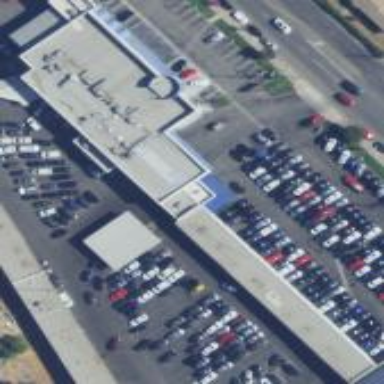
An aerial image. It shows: Commercial building.